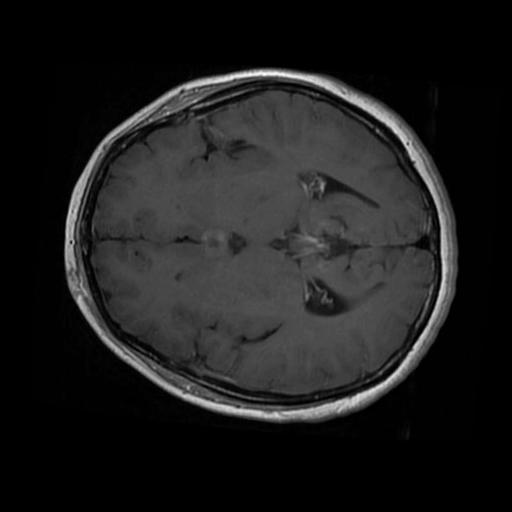
Label: brain_tumor